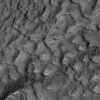
Atmospheric dust classification: not_dusty